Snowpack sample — Buffalo Mountain, Silverthorne, Colorado, USA (2/22/26, 2:02 PM MST)
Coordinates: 39.622, -106.113
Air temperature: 33 °F
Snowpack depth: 63 cm
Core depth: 10 cm
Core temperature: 30.2 °F
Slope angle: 11°, slope face: 116°
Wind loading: low
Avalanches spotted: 0
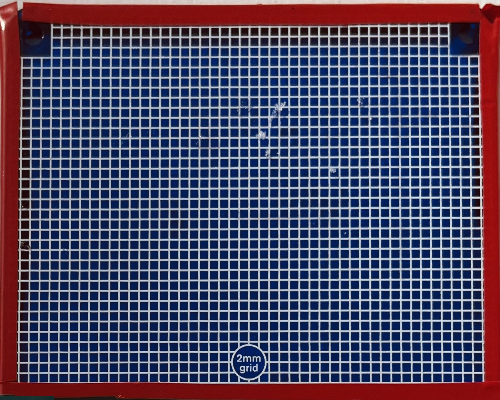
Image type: profile
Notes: In a firebreak similar to site 1, minimal wind loading with no spotted avalanches (not many faces in view though)